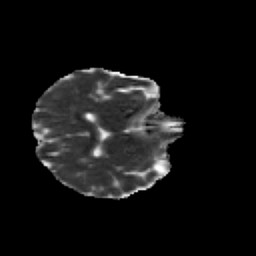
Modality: MD
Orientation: axial
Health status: healthy
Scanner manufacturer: siemens
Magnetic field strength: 3 T
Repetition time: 12 s
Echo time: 0.092 s